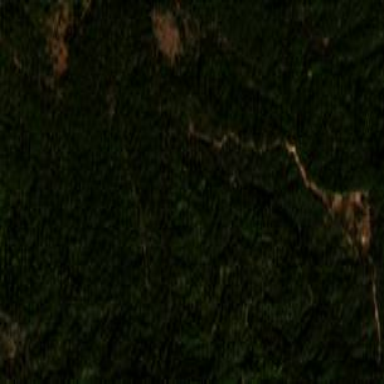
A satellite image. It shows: Forest area.